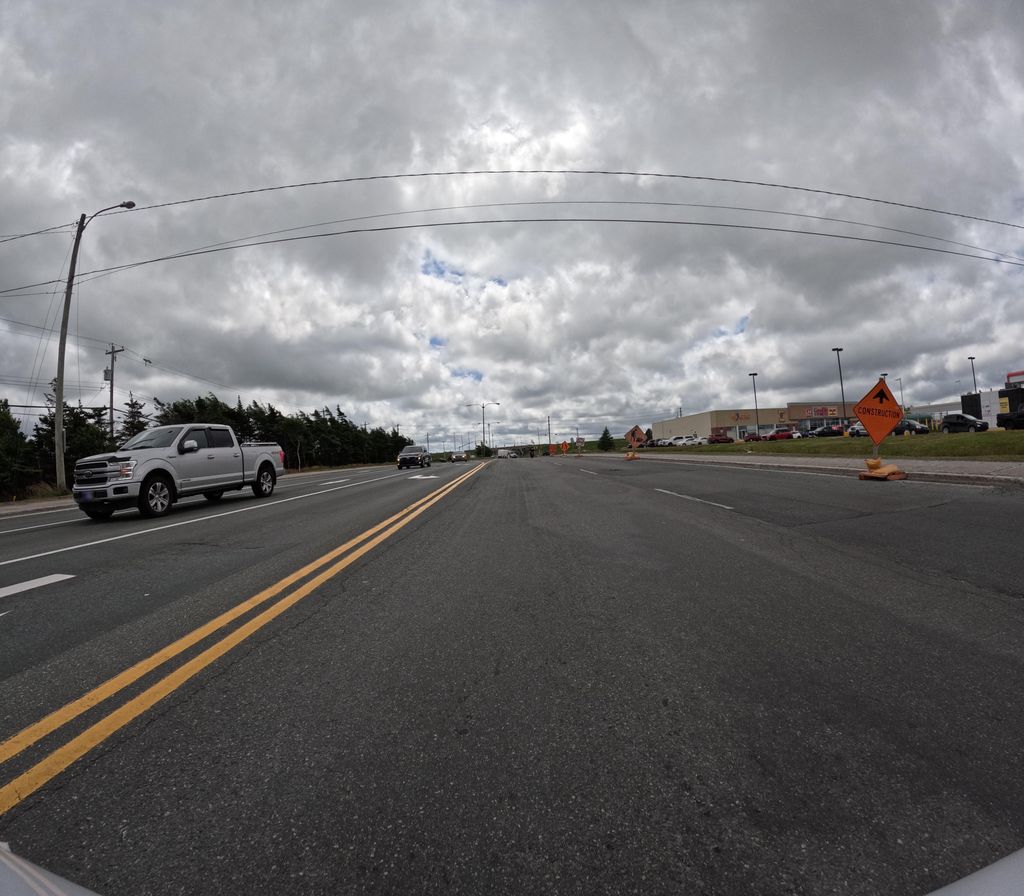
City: st_johns